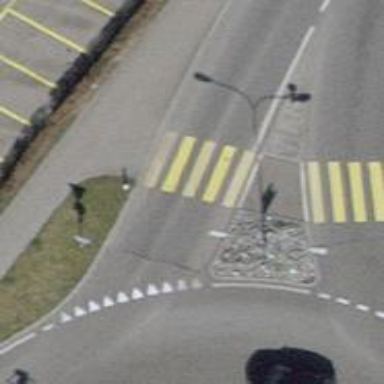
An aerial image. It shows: Uncontrolled zebra crossing with central island.